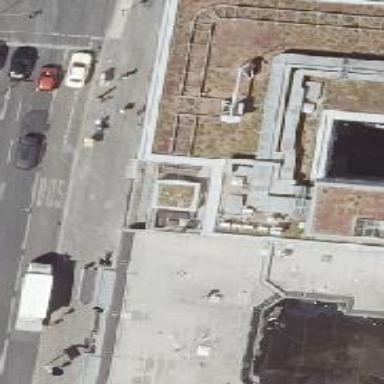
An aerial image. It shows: Bank providing financial services.